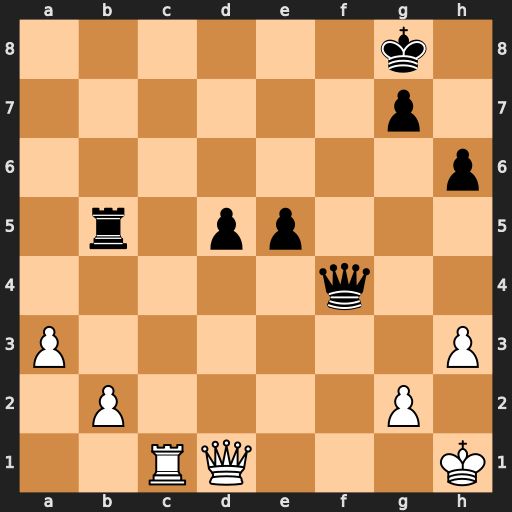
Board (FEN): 6k1/6p1/7p/1r1pp3/5q2/P6P/1P4P1/2RQ3K
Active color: w
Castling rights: -
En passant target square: -
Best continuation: Rc8+ Kh7 Qd3+ e4 Qxb5